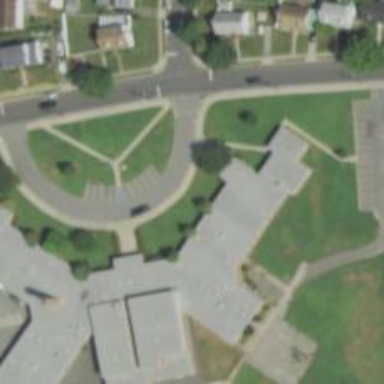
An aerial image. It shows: School.